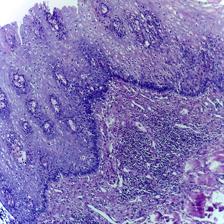
Diagnosis: Normal